Question: '''
<beans:beans xmlns="http://www.springframework.org/schema/security"
xmlns:beans="http://www.springframework.org/schema/beans"
xmlns:xsi="http://www.w3.org/2001/XMLSchema-instance"
xmlns:context="http://www.springframework.org/schema/context"
xmlns:mvc="http://www.springframework.org/schema/mvc"
xsi:schemaLocation="http://www.springframework.org/schema/beans
http://www.springframework.org/schema/beans/spring-beans-2.5.xsd
http://www.springframework.org/schema/context
http://www.springframework.org/schema/context/spring-context-2.5.xsd
http://www.springframework.org/schema/security
http://www.springframework.org/schema/security/spring-security-2.0.1.xsd">
<bean id="messageBoardService"
class="com.service.MessageBoardServiceImpl">
<security:intercept-methods>
<security:protect
method="com.service.MessageBoardService.listMessages"
access="ROLE_USER,ROLE_GUEST" />
<security:protect
method="com.service.MessageBoardService.postMessage"
access="ROLE_USER" />
<security:protect
method="com.service.MessageBoardService.deleteMessage"
access="ROLE_ADMIN,IP_LOCAL_HOST" />
<security:protect
method="com.service.MessageBoardService.findMessageById"
access="ROLE_USER,ROLE_GUEST" />
</security:intercept-methods>
</bean>
'''
by executing the above lines of code its showing error
The matching wildcard is strict, but no declaration can be found for element 'bean'
and getting red underline on security intercept method tag
here are the list of jar files
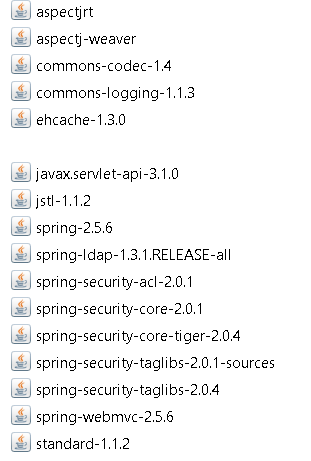
Answer: This header when added to the xml file. It works correct
'''
<beans xmlns="http://www.springframework.org/schema/beans"
xmlns:xsi="http://www.w3.org/2001/XMLSchema-instance"
xmlns:security="http://www.springframework.org/schema/security"
xsi:schemaLocation="http://www.springframework.org/schema/beans
http://www.springframework.org/schema/beans/spring-beans-2.5.xsd
http://www.springframework.org/schema/security
http://www.springframework.org/schema/security/spring-security-2.0.1.xsd">
'''